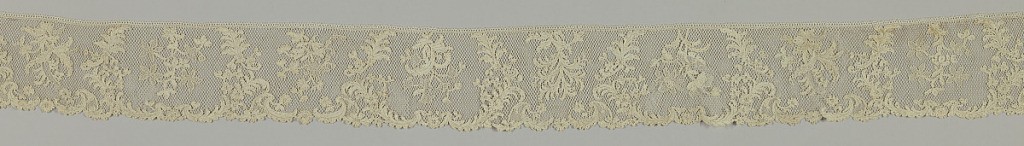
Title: Border
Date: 1765–75
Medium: linen Technique: needle lace with 6-sided reworked ground
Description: Border with a design of floral sprays bordered by foliated scroll work.